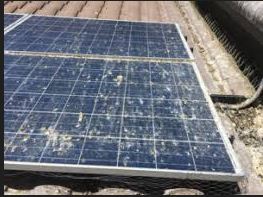
Label: Bird-drop